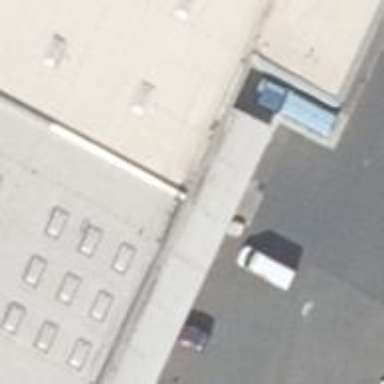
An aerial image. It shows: View of roof of building.